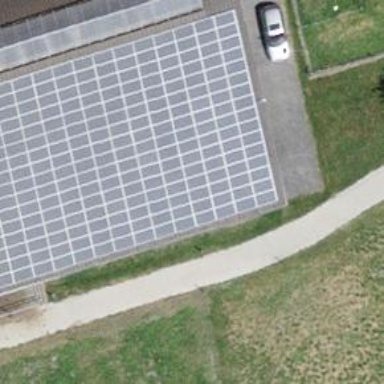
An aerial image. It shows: Solar power generator with photovoltaic panels.